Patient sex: M
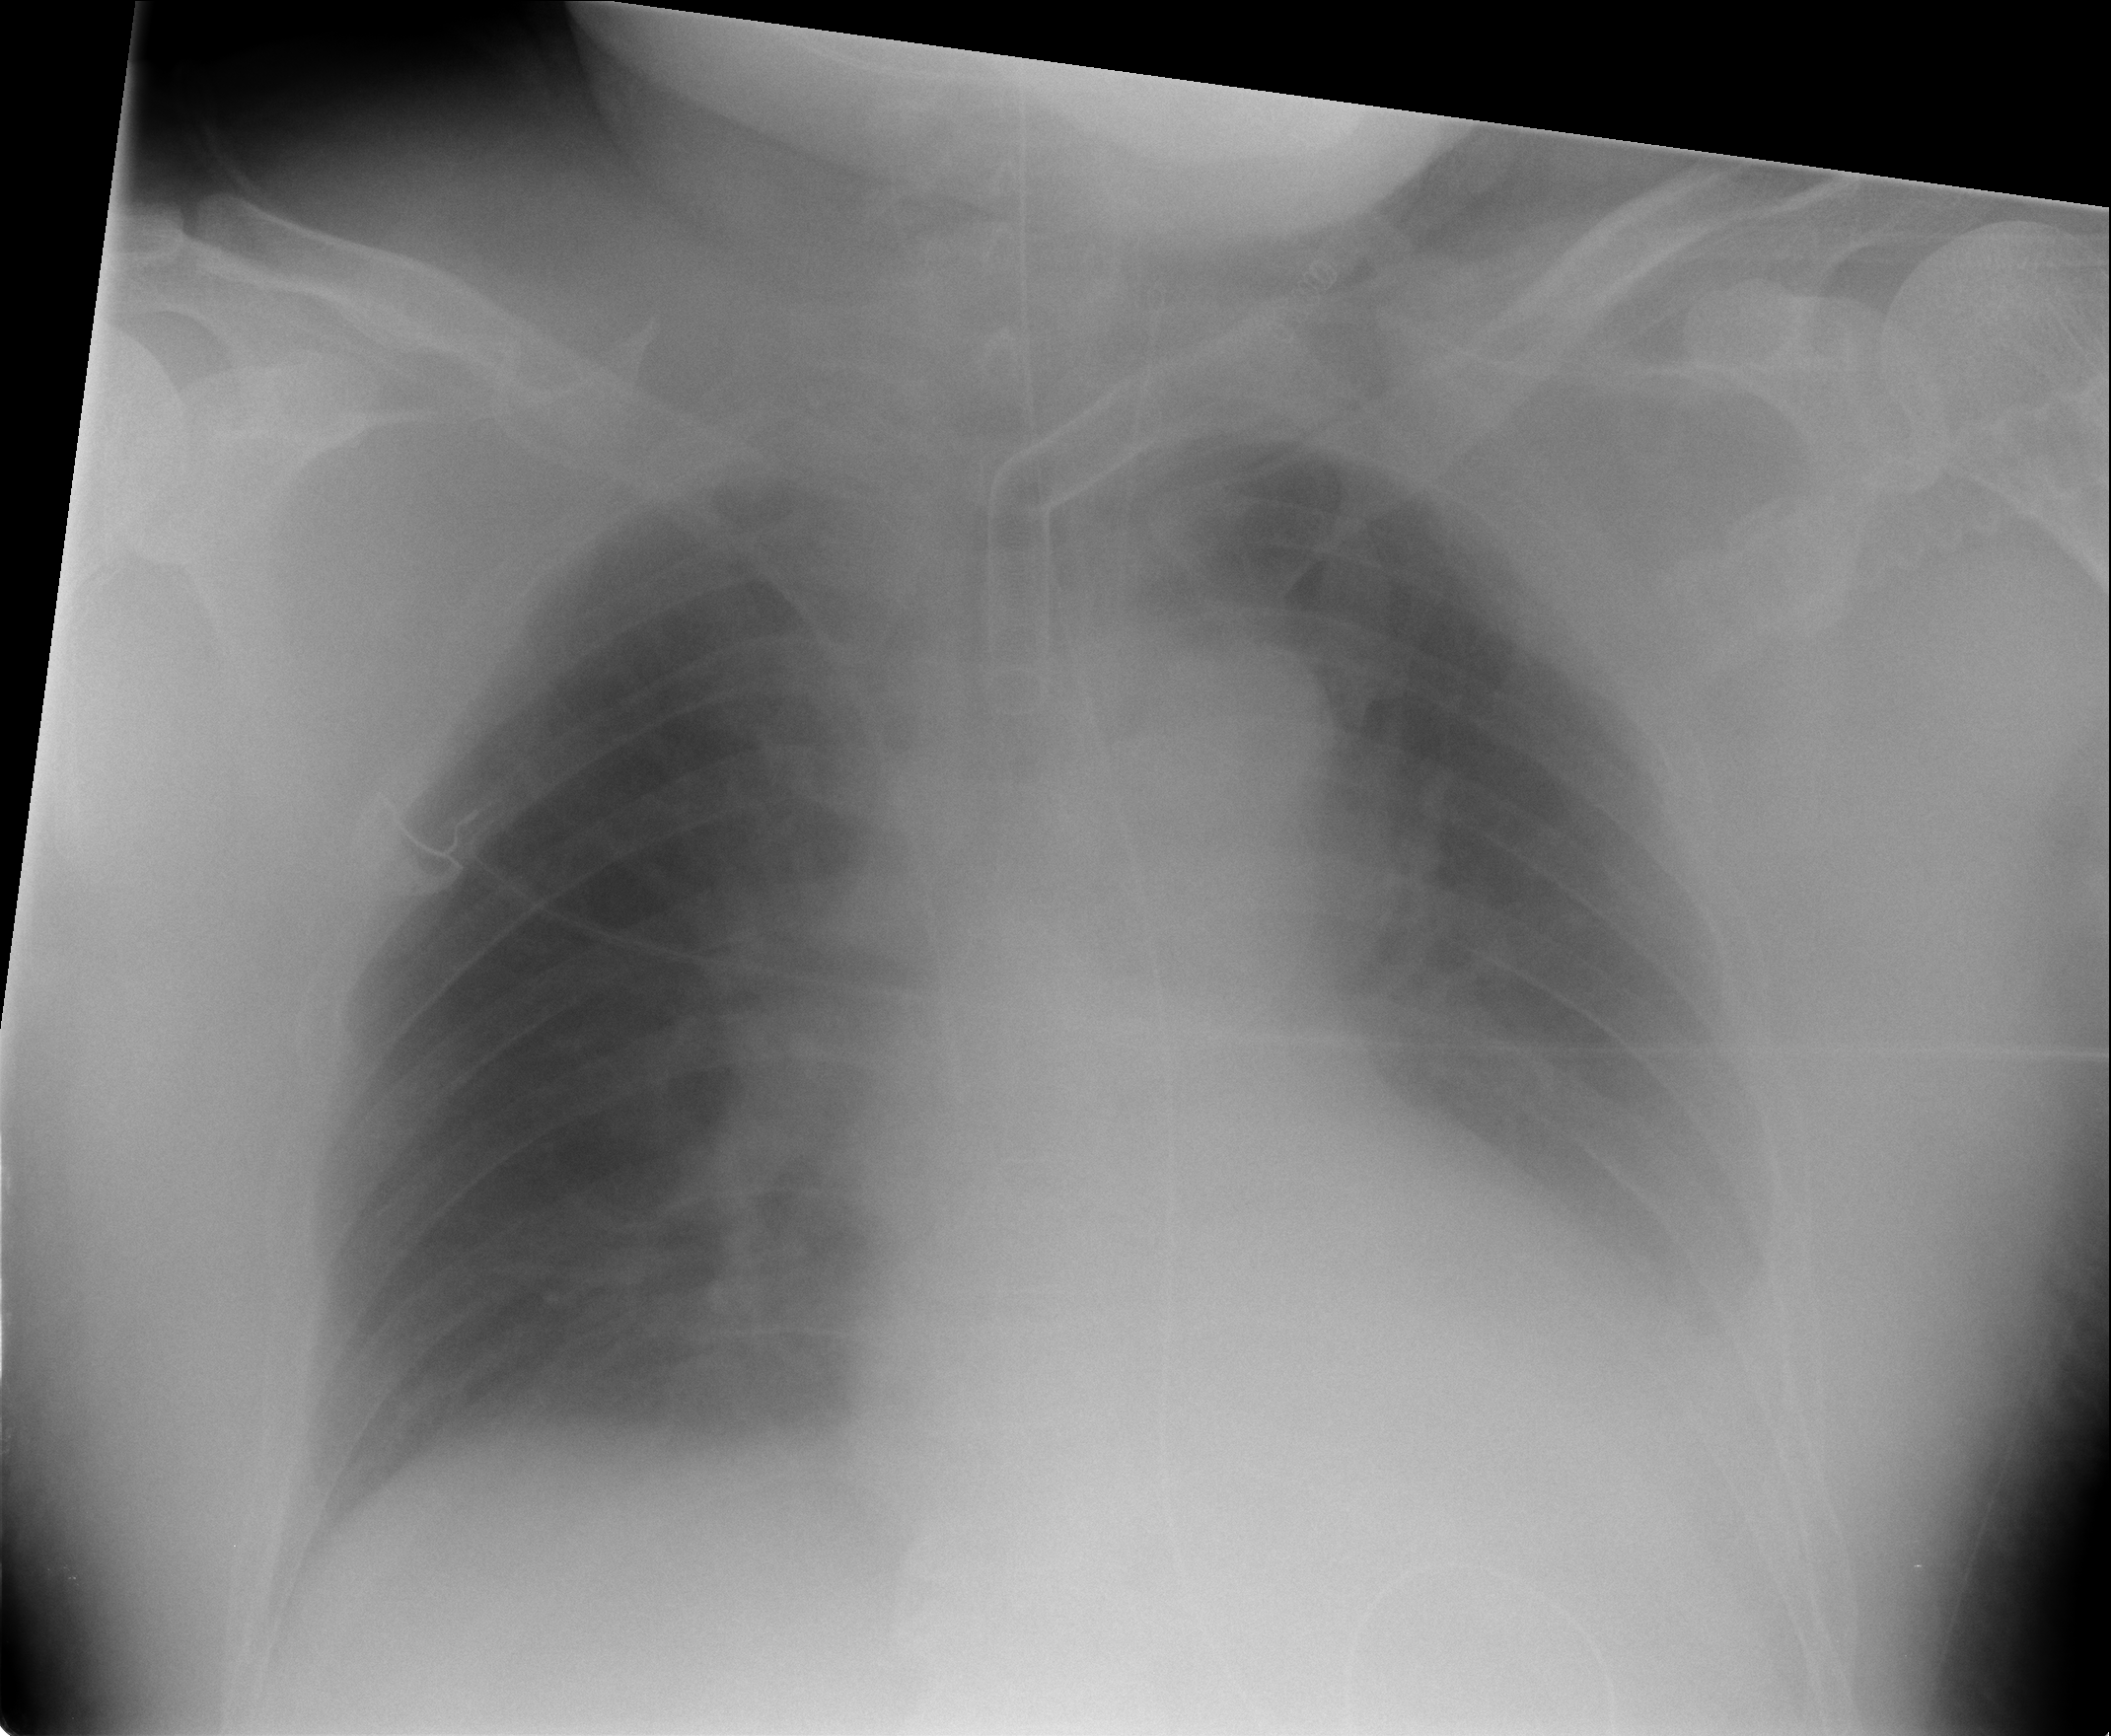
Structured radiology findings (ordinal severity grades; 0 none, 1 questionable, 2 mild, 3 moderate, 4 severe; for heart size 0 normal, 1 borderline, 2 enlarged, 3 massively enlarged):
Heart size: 0
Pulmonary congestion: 0
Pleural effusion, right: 2
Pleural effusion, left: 2
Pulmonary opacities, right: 0
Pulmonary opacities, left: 0
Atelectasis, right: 0
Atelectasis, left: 2